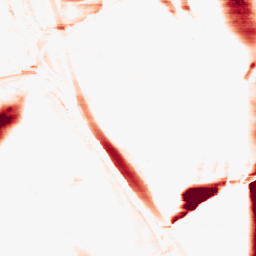
Category: morphological
Decomposition family: morphological_rect
Decomposition parameters: operation: opening
width: 50
height: 3
Upsampling method: quartic
Upsampling parameters: scale: 2
Upsampling scale: 2